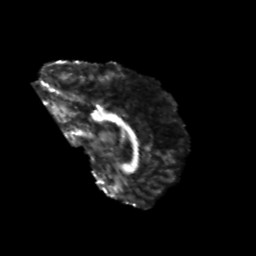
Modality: FA
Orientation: sagittal
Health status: healthy
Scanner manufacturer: philips
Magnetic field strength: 3 T
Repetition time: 6.964 s
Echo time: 0.092 s